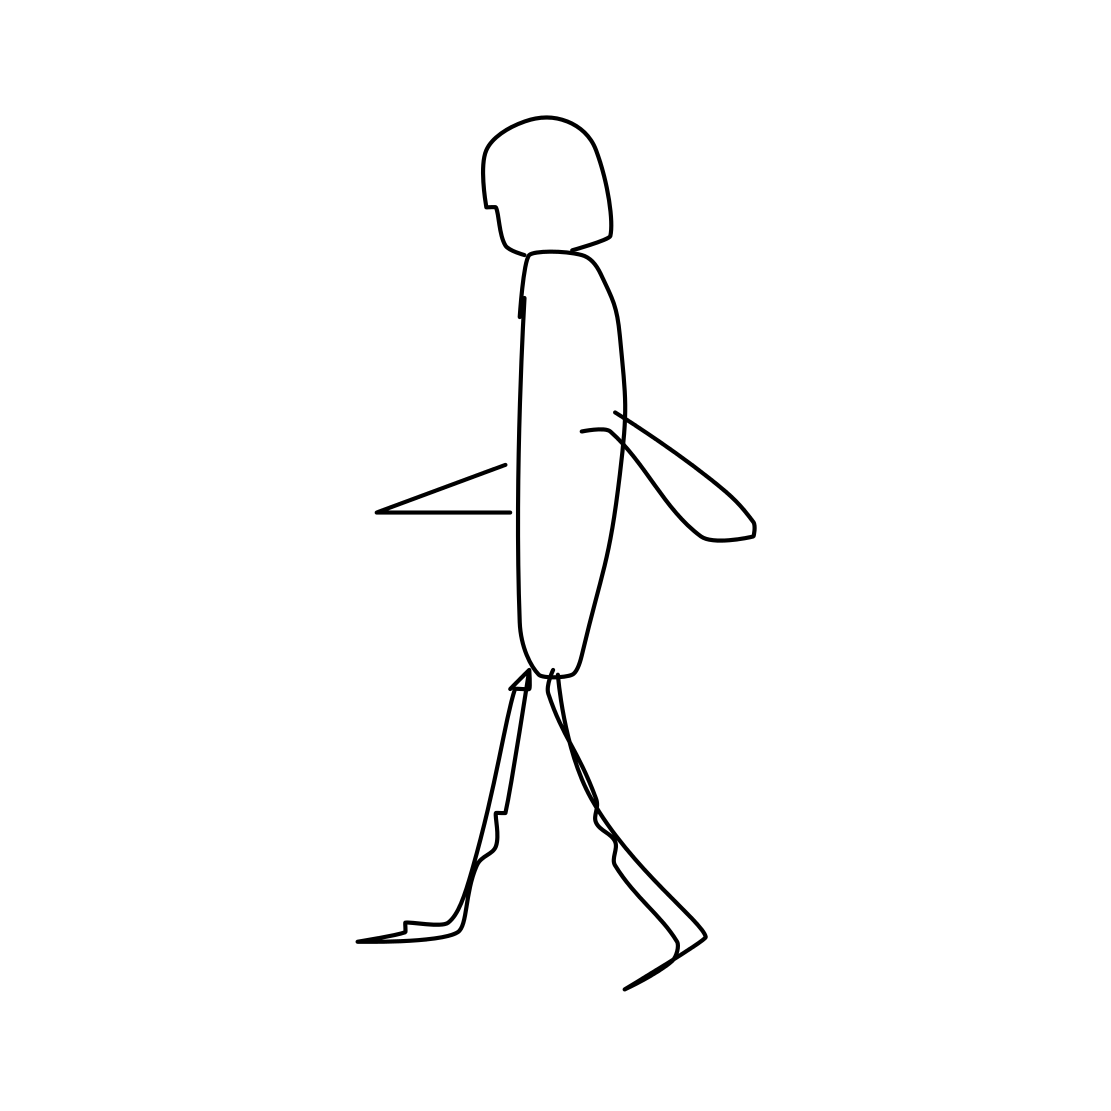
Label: person walking